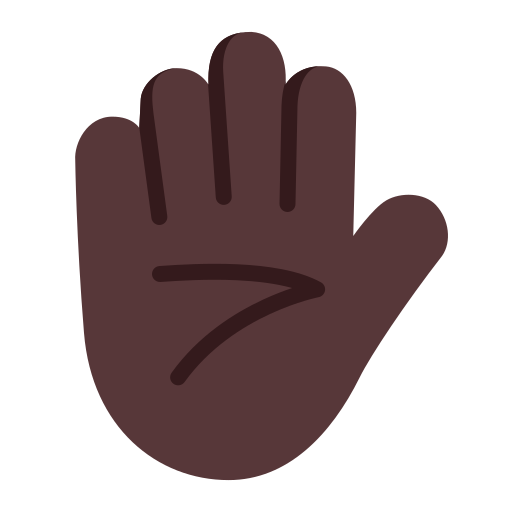
raised hand flat dark